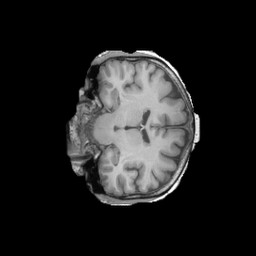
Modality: T1w
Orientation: coronal
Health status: ill
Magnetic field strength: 3 T